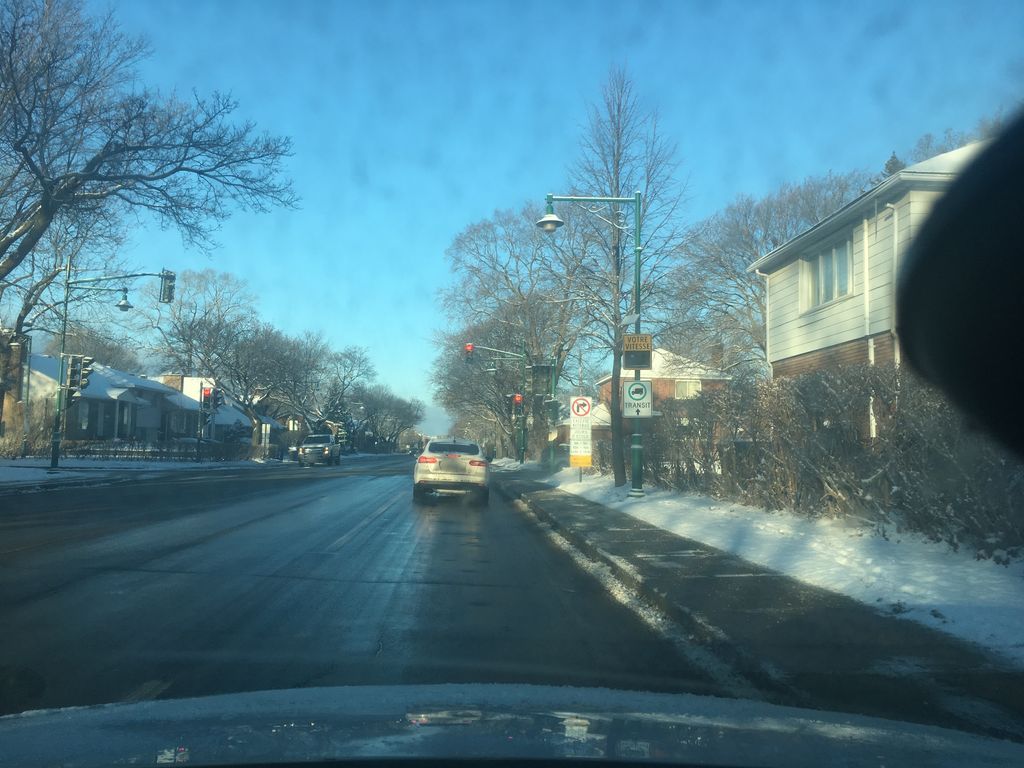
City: montreal